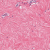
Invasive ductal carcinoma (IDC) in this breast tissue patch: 0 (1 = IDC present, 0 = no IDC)